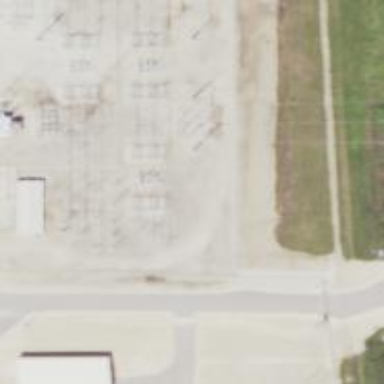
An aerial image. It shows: Switch for power supply.